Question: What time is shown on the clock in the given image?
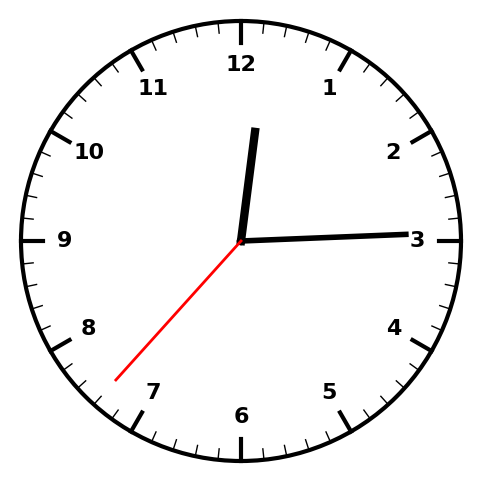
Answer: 12:14:37